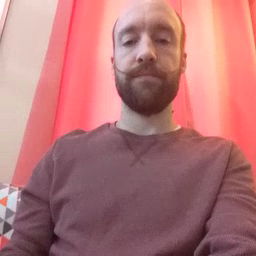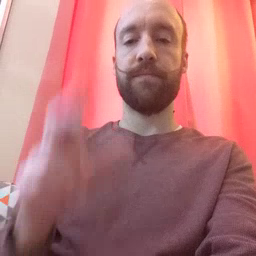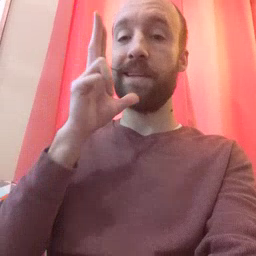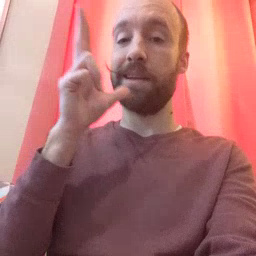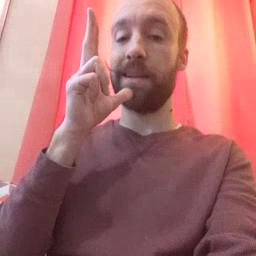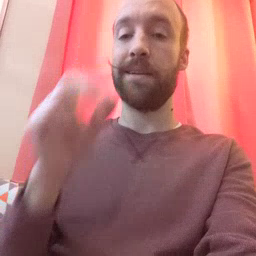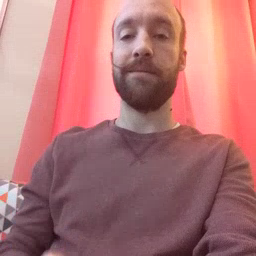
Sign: hen